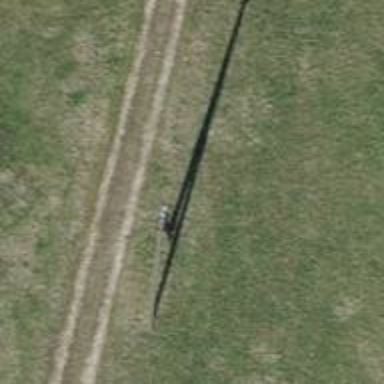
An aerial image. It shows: Minor power line.